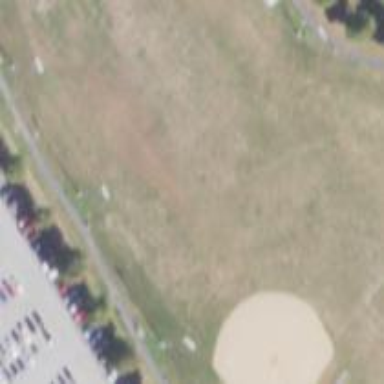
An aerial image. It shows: Baseball pitch for leisure land activities.